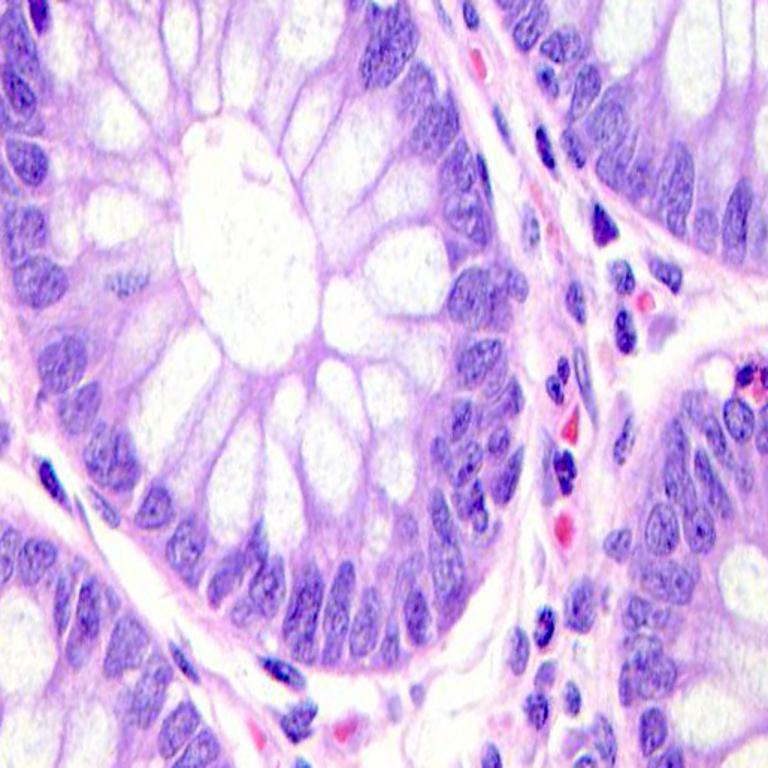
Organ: colon
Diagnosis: benign